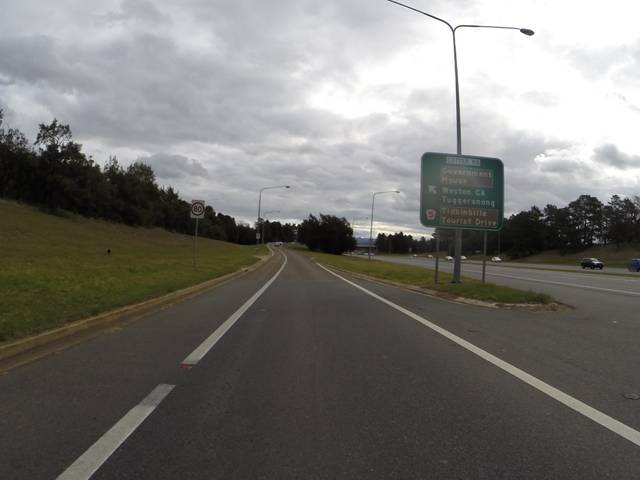
Region: Australia
Coordinates: -35.314, 149.097